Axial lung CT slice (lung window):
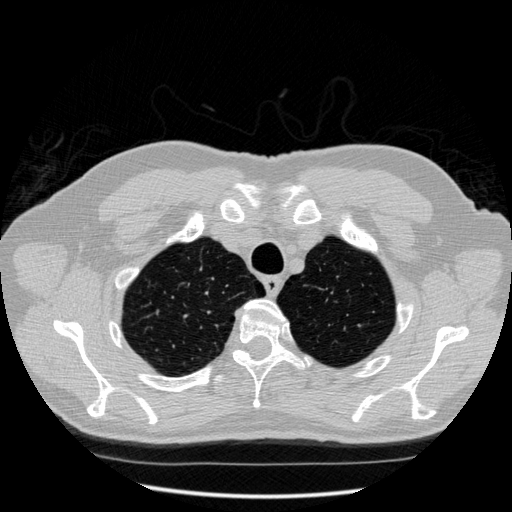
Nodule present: no